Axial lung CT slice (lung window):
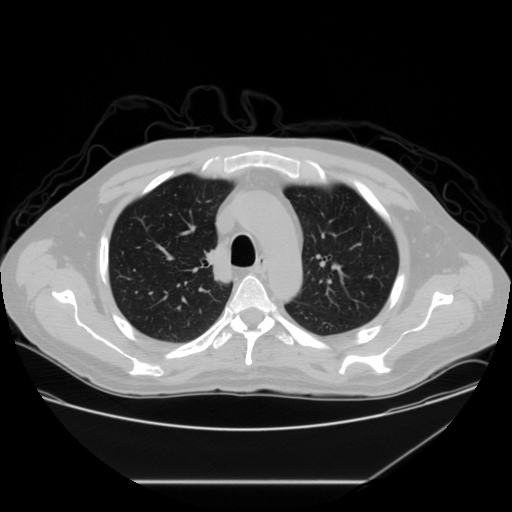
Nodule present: no